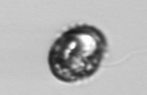
Label: Proterythropsis